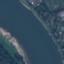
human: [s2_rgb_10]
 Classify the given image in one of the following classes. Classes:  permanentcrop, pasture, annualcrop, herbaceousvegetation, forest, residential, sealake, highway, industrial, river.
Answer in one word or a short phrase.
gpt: River